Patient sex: F
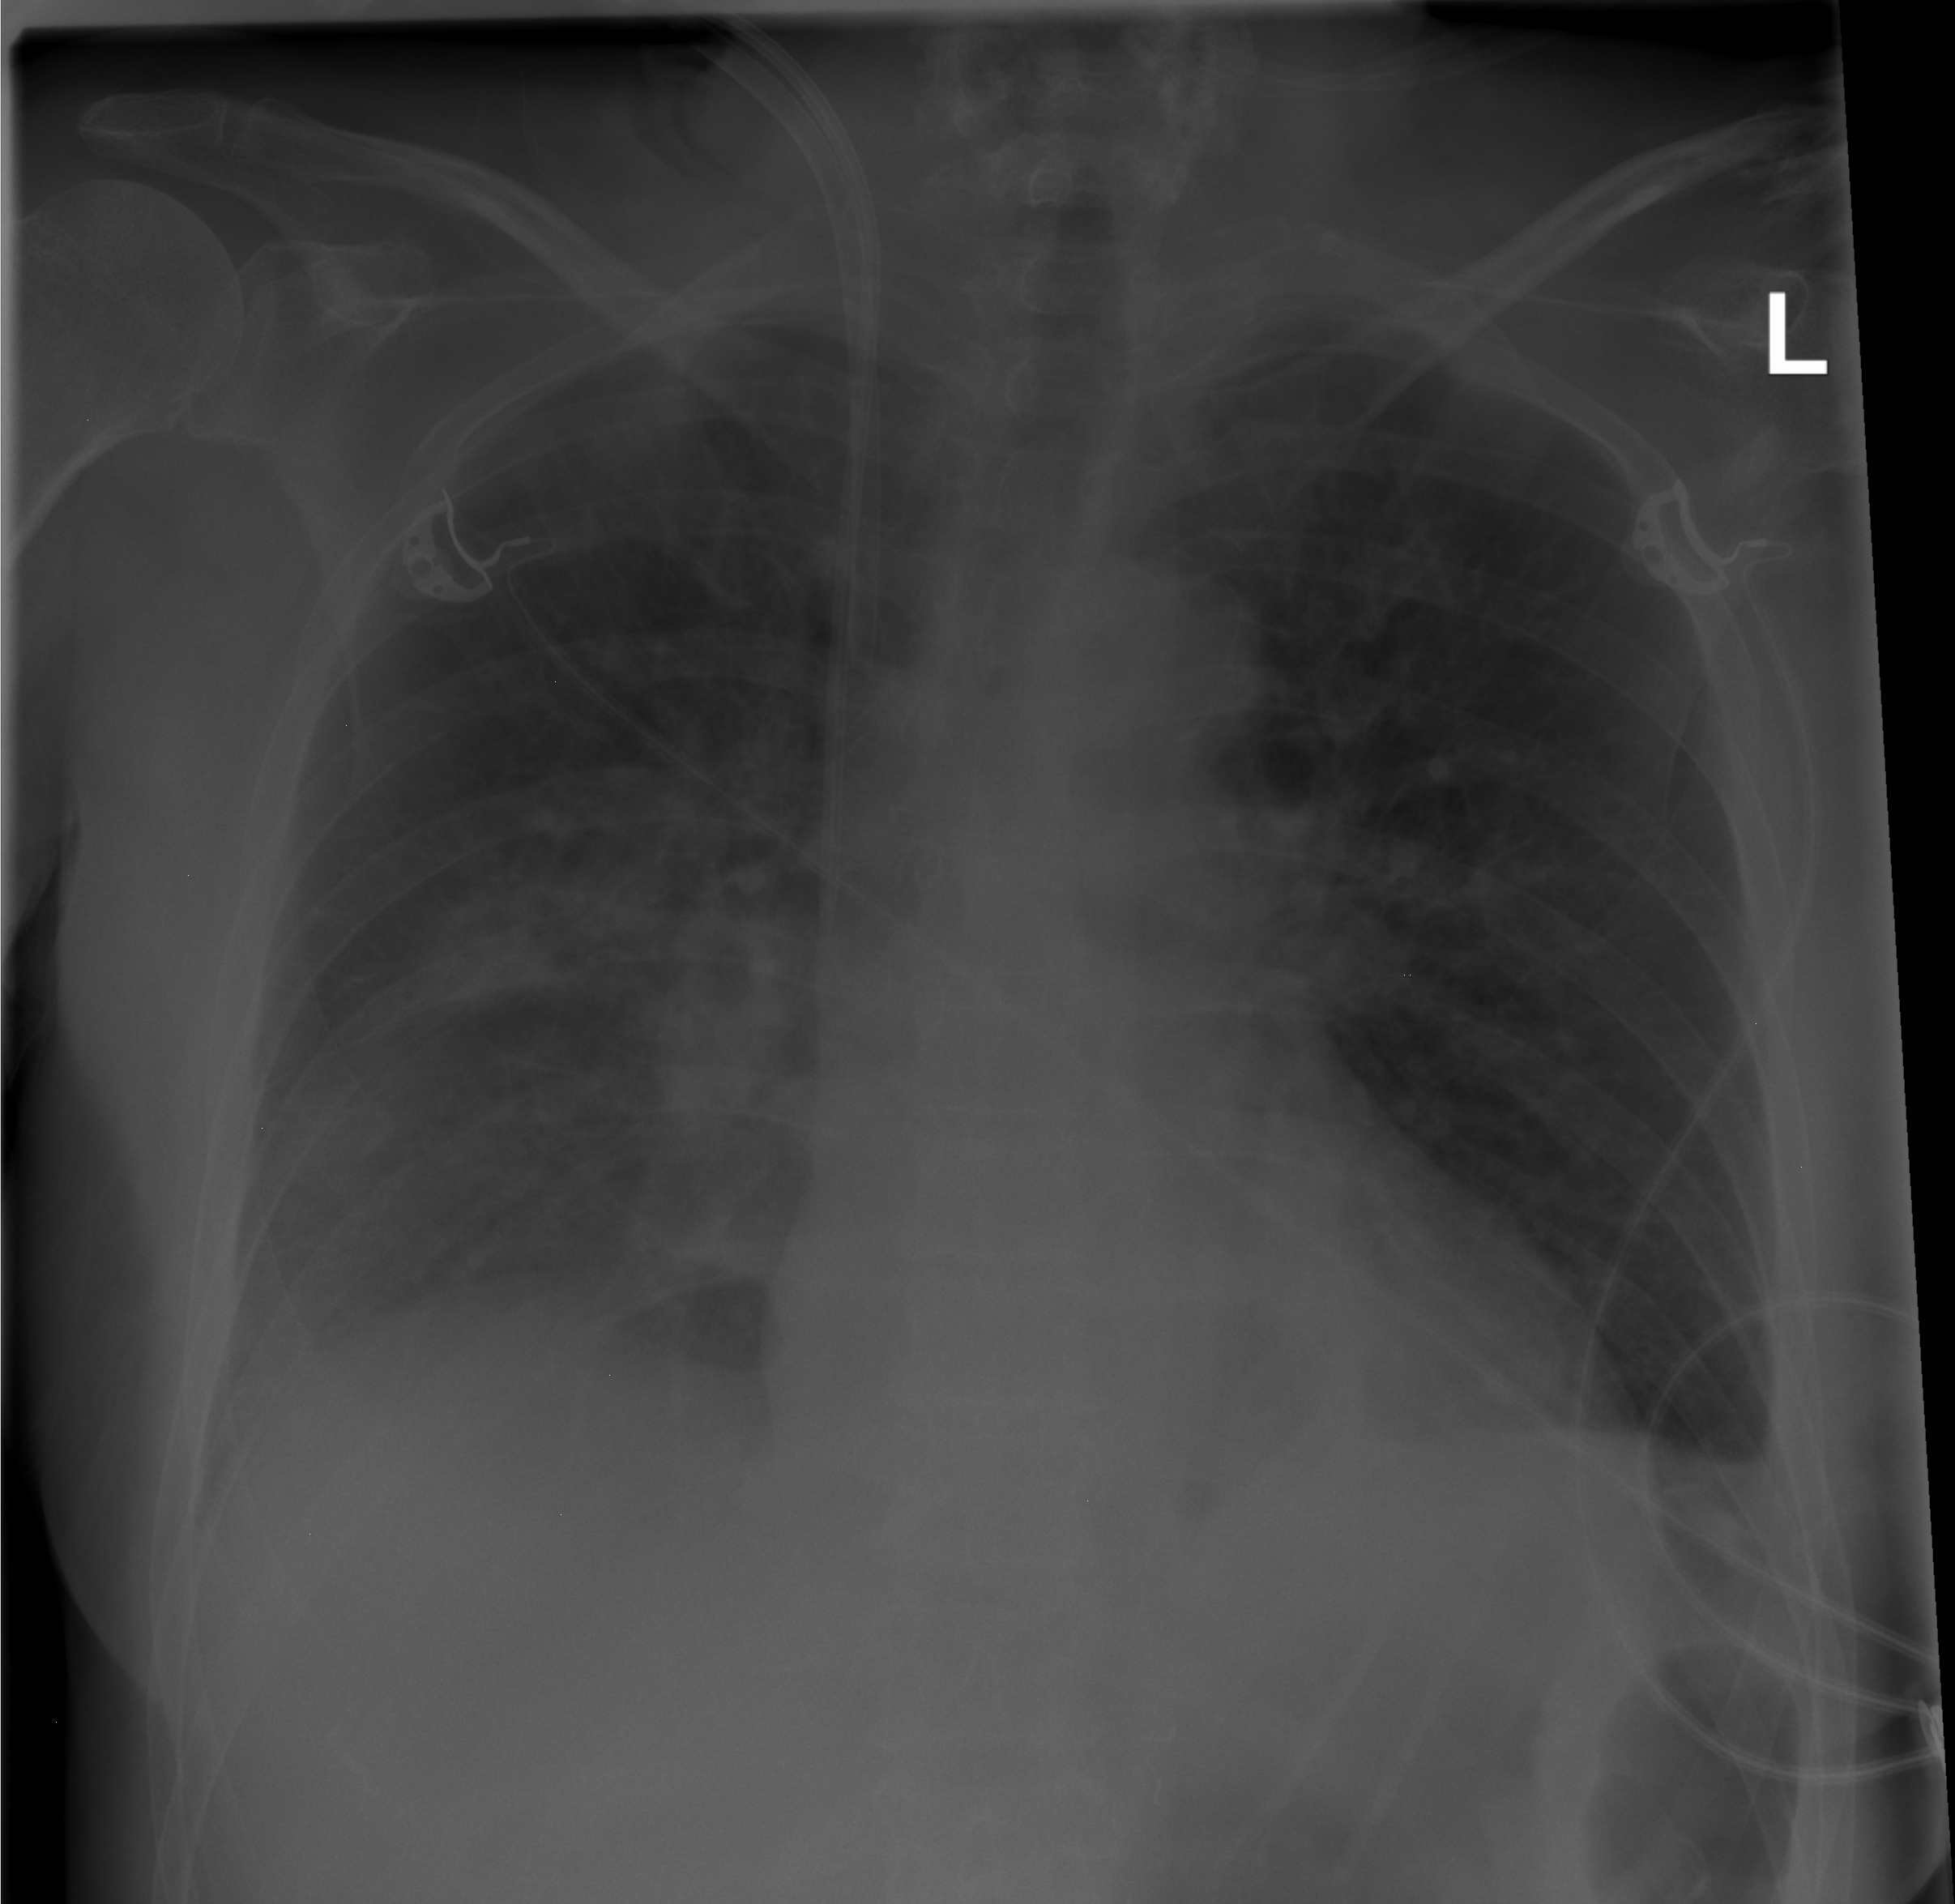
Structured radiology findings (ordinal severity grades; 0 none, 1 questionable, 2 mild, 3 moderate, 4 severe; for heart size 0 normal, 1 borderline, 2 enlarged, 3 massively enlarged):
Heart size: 0
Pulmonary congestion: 0
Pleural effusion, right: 2
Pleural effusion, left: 2
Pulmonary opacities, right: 2
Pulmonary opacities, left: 0
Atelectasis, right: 0
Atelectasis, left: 0